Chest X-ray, PA view. Patient: 61 years old, sex F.
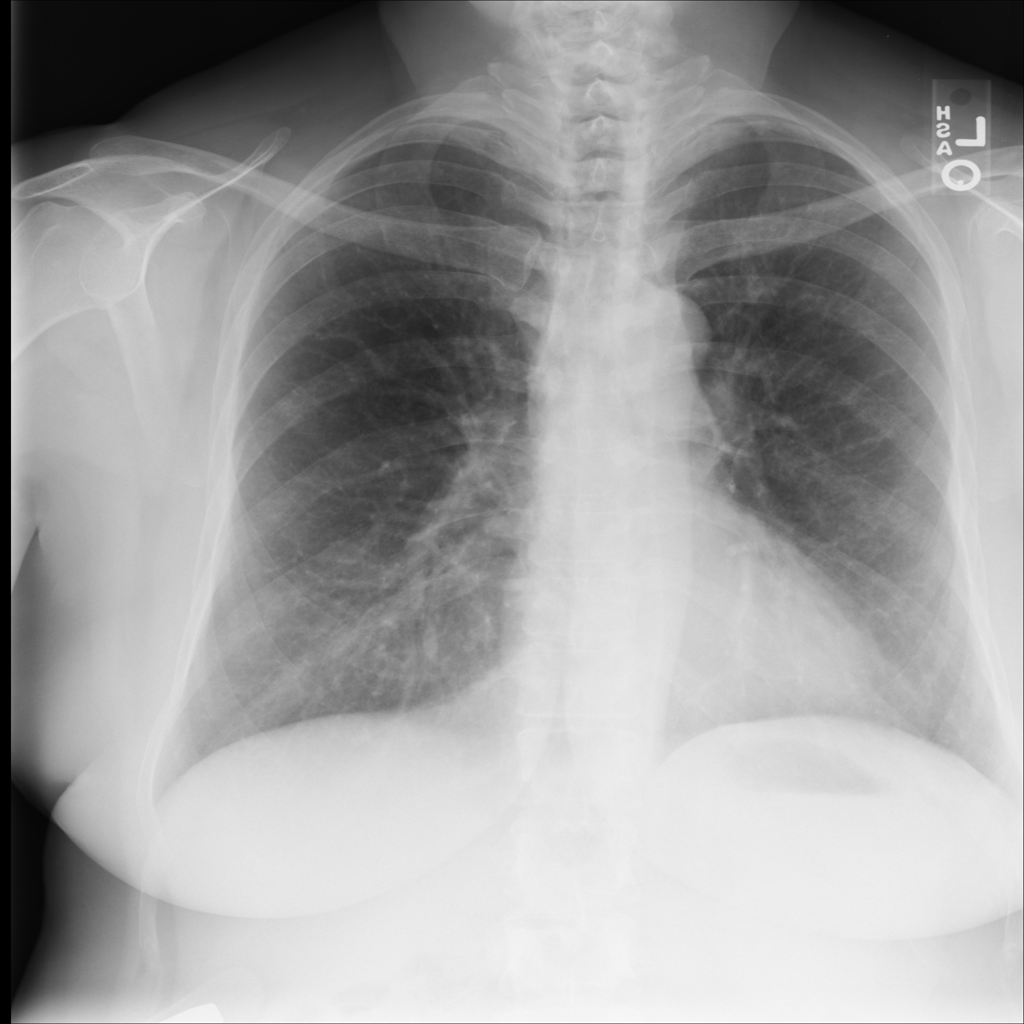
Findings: No Finding